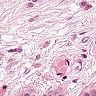
Metastatic tissue present: yes